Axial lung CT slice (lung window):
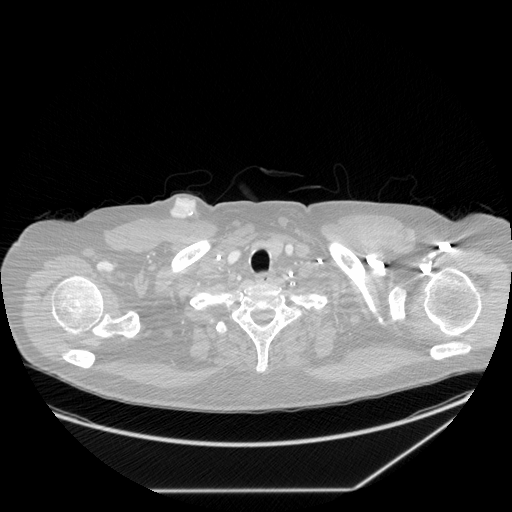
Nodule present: no